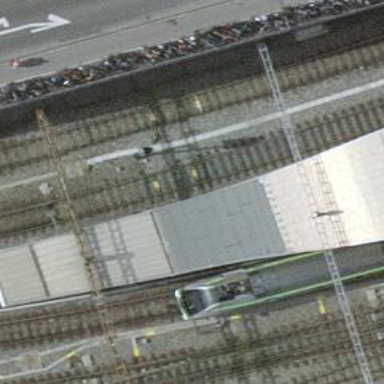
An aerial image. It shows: Railway signal.